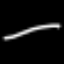
Label: line